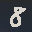
Label: 8